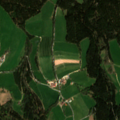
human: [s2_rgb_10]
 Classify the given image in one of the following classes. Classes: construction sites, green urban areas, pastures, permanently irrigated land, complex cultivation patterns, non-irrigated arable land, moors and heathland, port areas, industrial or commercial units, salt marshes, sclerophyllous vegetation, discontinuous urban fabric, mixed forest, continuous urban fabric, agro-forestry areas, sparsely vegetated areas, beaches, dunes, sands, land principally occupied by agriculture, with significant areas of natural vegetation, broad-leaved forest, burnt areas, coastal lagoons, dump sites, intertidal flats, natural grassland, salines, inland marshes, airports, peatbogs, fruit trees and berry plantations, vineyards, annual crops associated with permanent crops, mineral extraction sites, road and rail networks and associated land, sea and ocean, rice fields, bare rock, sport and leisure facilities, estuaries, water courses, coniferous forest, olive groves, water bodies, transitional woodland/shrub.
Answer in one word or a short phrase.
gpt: pastures, complex cultivation patterns, coniferous forest, mixed forest